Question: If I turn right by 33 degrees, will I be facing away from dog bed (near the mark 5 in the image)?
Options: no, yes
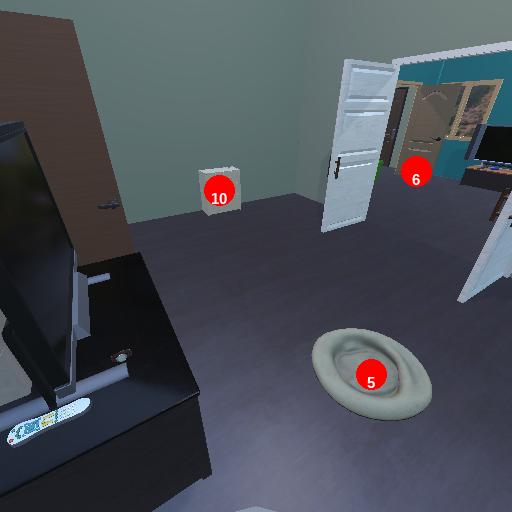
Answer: no